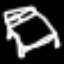
Label: bed